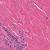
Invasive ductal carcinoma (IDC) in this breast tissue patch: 0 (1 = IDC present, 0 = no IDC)